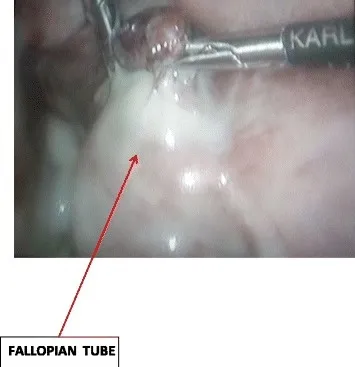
Drainage of pus from the fallopian tube.
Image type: medical_photograph (other_medical_photograph)